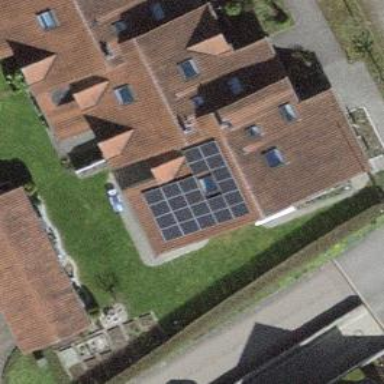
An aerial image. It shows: Solar photovoltaic panel generator.